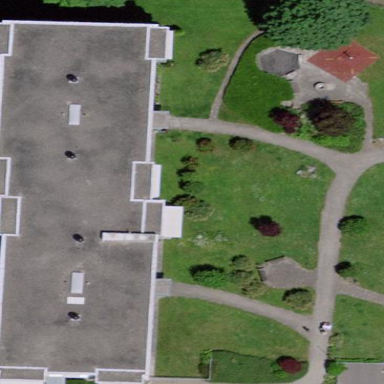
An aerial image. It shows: View of apartment building.